Question: I am developing a Jsp-Servlet application.
I deployed the application using Eclipse with Default Tomcat 7.
However after deploying the application, in Chrome/Firefox the UI gets rendered properly.
Where as in IE10 or later is showing this warning in console and none of the UI elements are loaded.
'''
SEC7113: CSS was ignored due to mime type mismatch
'''
This is how the css files are referred
'''
<!DOCTYPE html>
<html>
<head>
<title>Test</title>
<link rel="shortcut icon" href="images/rpt.ico" type="image/x-icon">
<link href="css/custom.css" rel="stylesheet" type="text/css" />
</head>
...............
</html>
'''
How do I solve this issue?
If I run the site in Compatible mode, it's rendering fine. But how should I make it work even if it's not enabled.

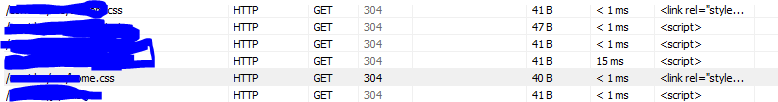
Answer: Ok,
I found that there's no way of doing from server side [tomcat] and tried with web.xml too.
Then I found a workaround using a Filter Implementation
'''
@Override
public void doFilter(ServletRequest req, ServletResponse res, FilterChain chain) throws IOException, ServletException {
HttpServletRequest request = (HttpServletRequest) req;
HttpServletResponse response = (HttpServletResponse) res;
if(request.getHeader("accept")!=null && request.getHeader("accept").contains("css")){
response.setHeader("Content-Type", "text/css");
}
chain.doFilter(req, response);
}
'''
I explicitly set 'text/css' for css requests. Then it's working fine.